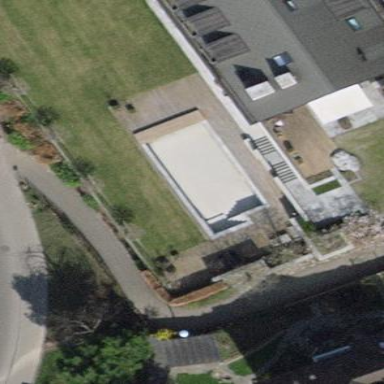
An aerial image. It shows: Outdoor swimming pool in leisure land.